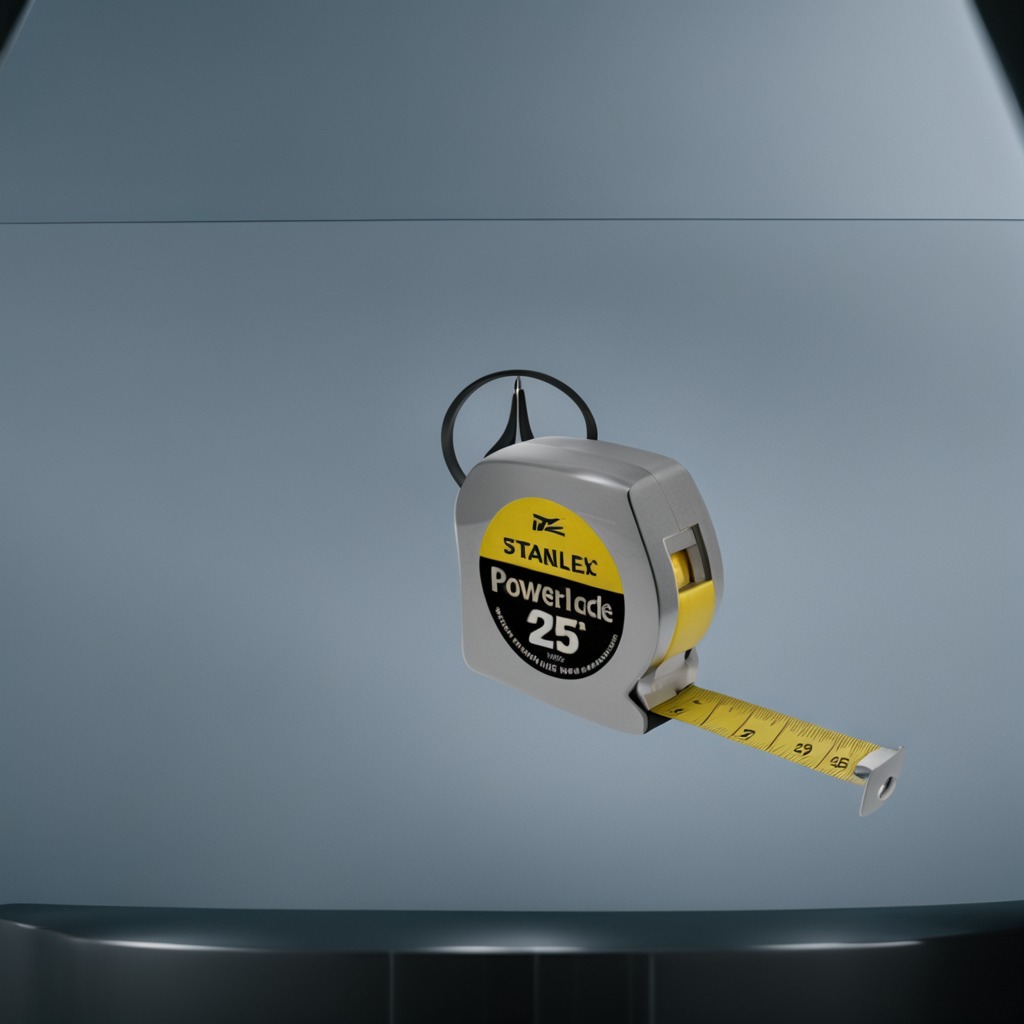
A measuring tape is lying on a toolbox surface in an airplane hangar workshop 8K.